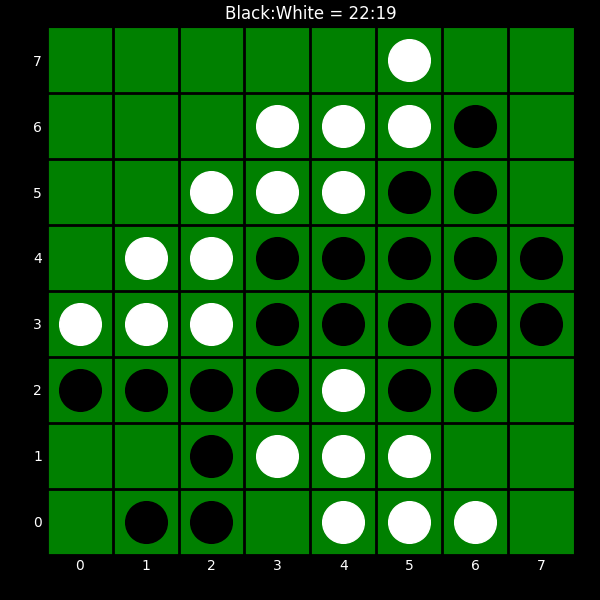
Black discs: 22
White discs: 19